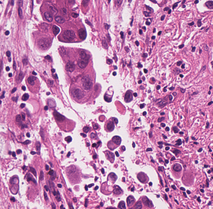
Tumor epithelial tissue: yes
Tumor-associated stroma tissue: yes
Normal tissue: no